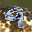
Label: 9